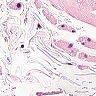
Metastatic tissue present: no